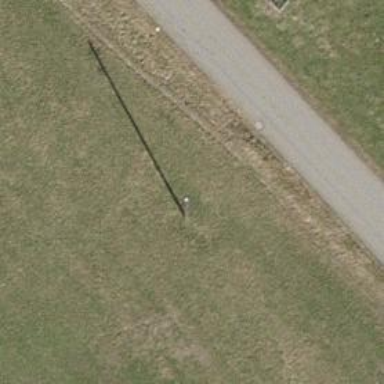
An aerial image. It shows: Minor power line.